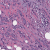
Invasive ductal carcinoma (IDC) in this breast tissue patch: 1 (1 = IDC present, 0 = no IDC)